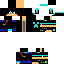
A female human skin with dark skin, wearing brown bald dressed in a blue hoodie and blue pants, featuring a closed mouth.